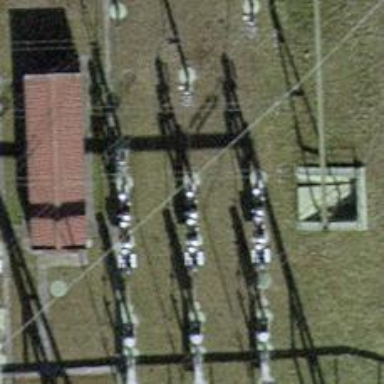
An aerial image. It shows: Bay for power line.